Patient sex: F
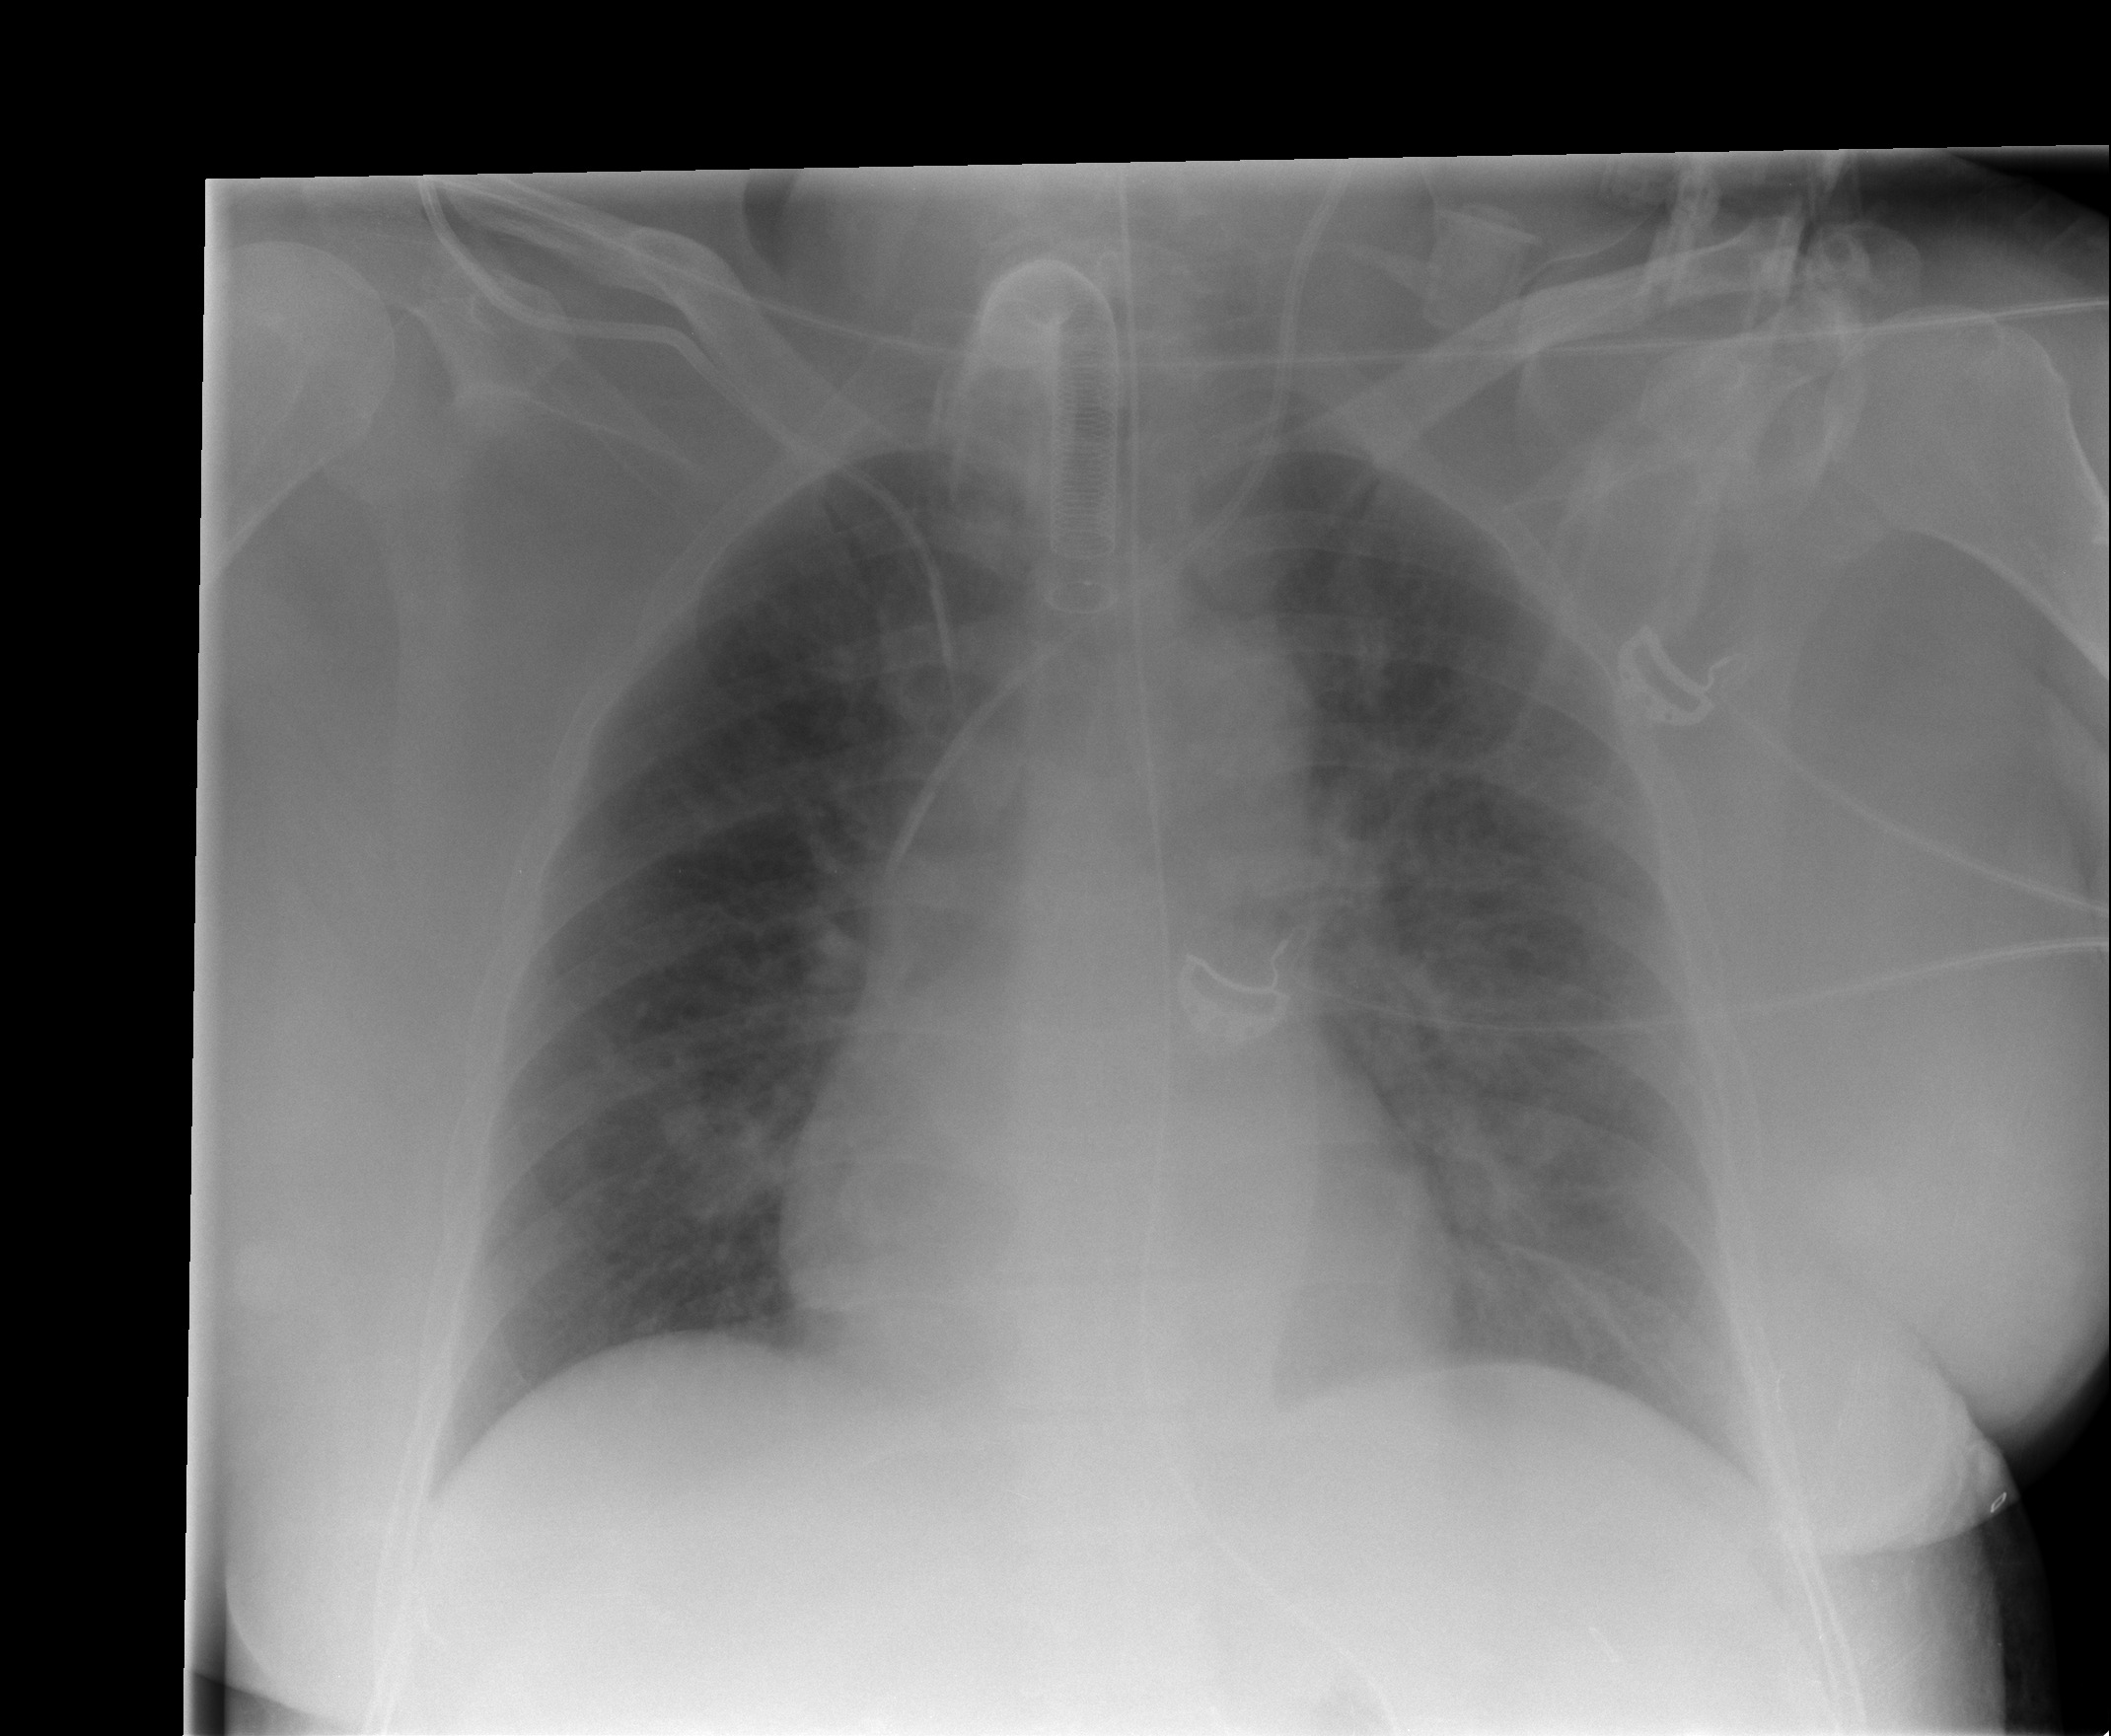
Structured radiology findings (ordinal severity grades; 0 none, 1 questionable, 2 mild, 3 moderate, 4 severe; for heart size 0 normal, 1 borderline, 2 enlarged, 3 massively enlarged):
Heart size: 0
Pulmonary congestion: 0
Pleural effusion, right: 0
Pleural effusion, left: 0
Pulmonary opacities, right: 0
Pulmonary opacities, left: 2
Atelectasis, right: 0
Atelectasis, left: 0